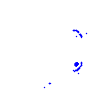
Particle: kaon